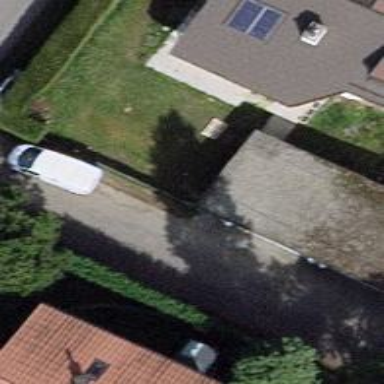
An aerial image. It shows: View of roof of building.